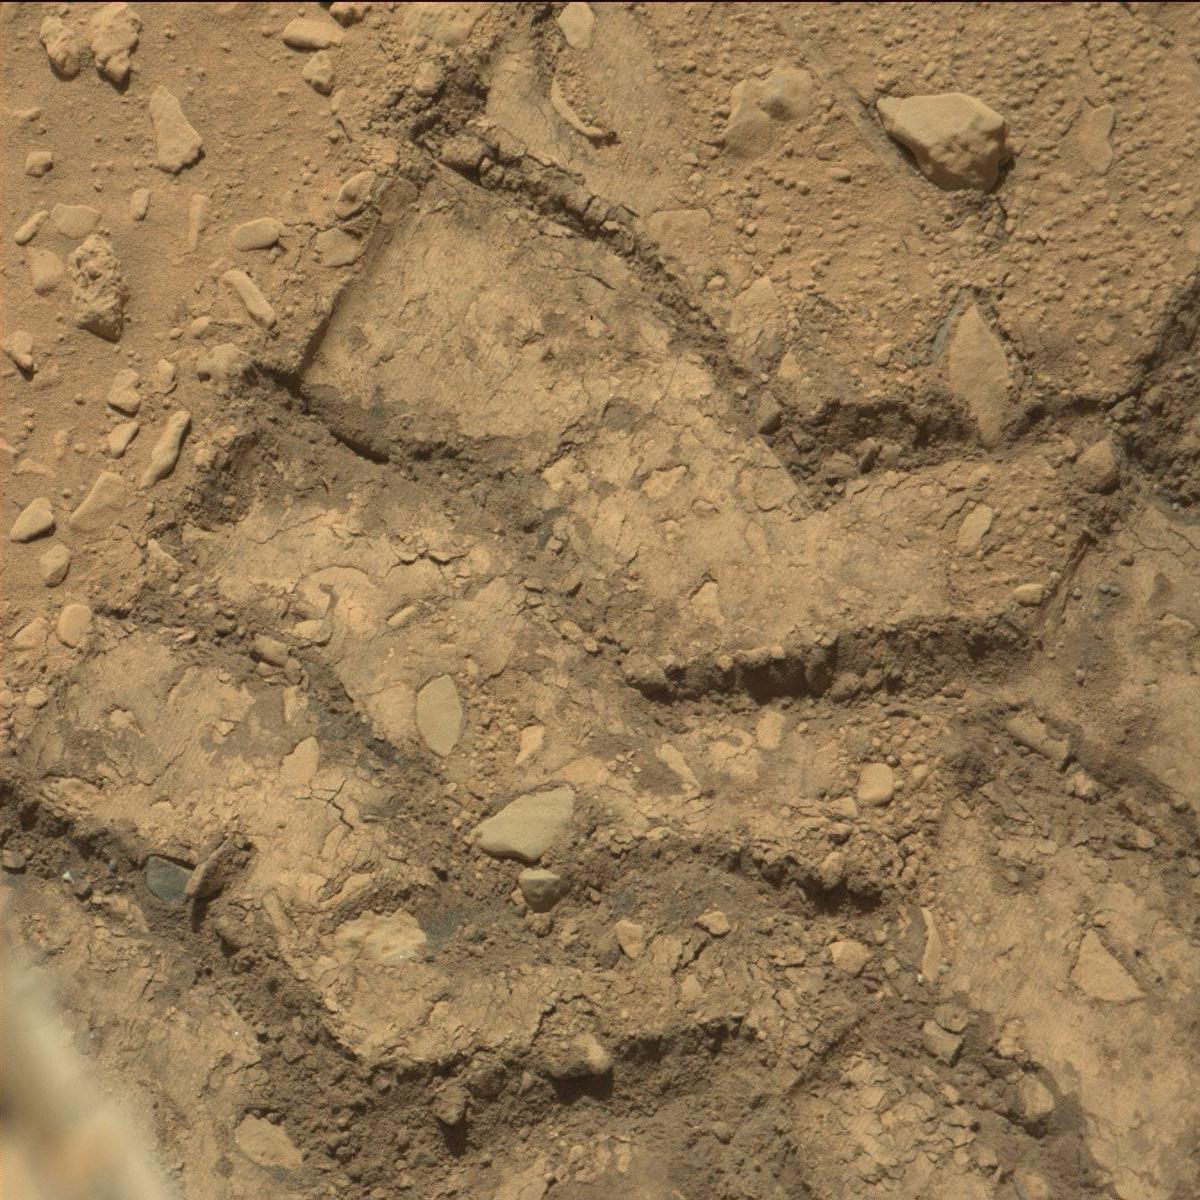
Terrain classes present: Bedrock, Sand / Soil, Track